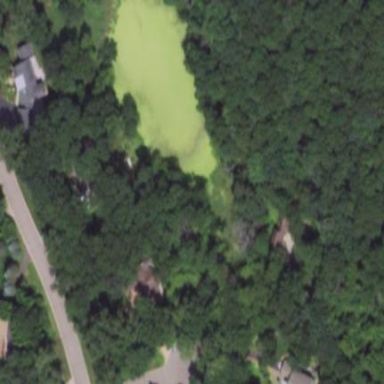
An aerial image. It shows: Peaceful pond surrounded by nature.